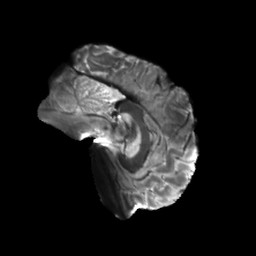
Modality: T2w
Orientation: sagittal
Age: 27
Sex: male
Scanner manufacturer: siemens
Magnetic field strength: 6.98 T
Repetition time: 7.08 s
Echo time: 0.0756 s